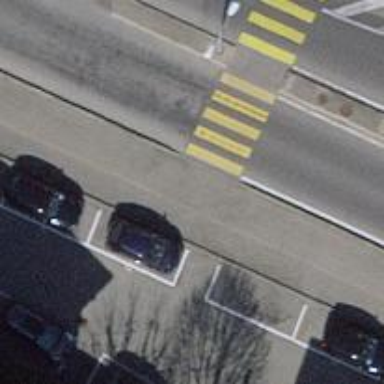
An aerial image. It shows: Uncontrolled crossing on the road.